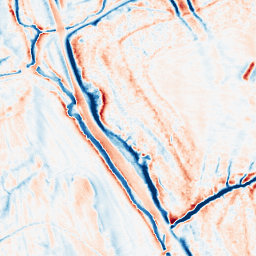
Category: classical
Decomposition family: gaussian_anisotropic
Decomposition parameters: sigma_x: 5
sigma_y: 2
Upsampling method: sinc_blackman
Upsampling parameters: scale: 2
kernel_size: 4
Upsampling scale: 2